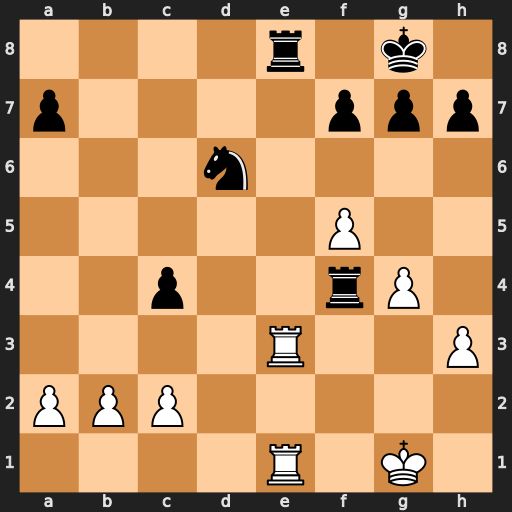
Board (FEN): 4r1k1/p4ppp/3n4/5P2/2p2rP1/4R2P/PPP5/4R1K1
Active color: w
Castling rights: -
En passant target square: -
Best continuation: Rxe8+ Nxe8 Rxe8#